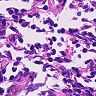
Metastatic tissue present: no